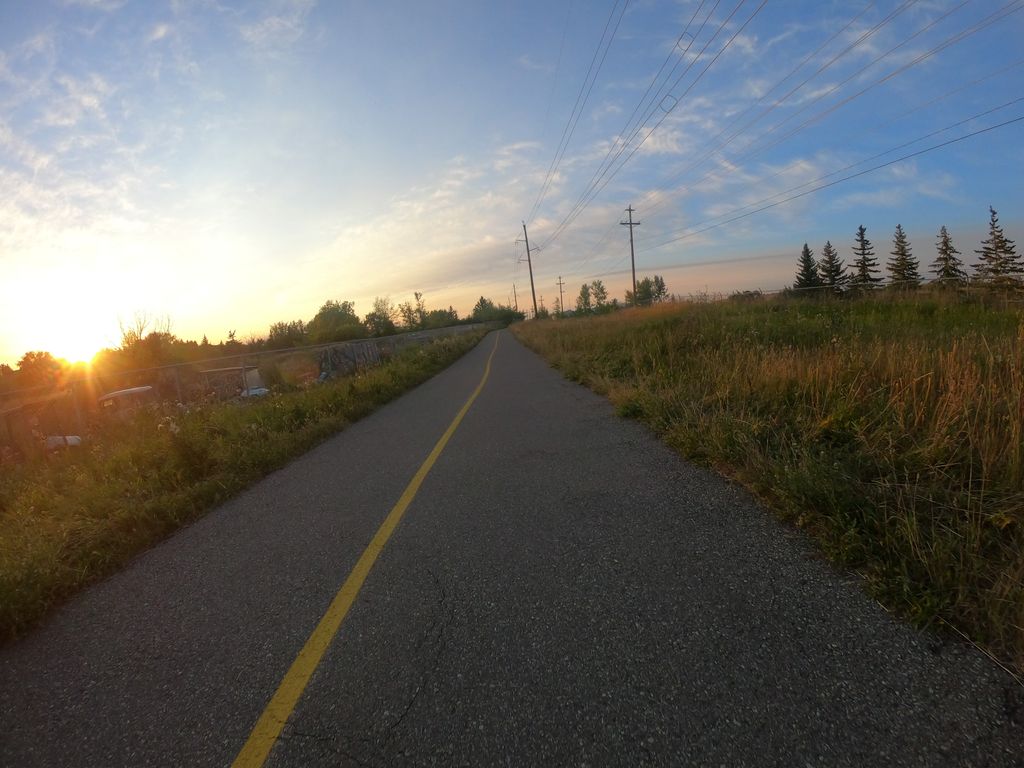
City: calgary